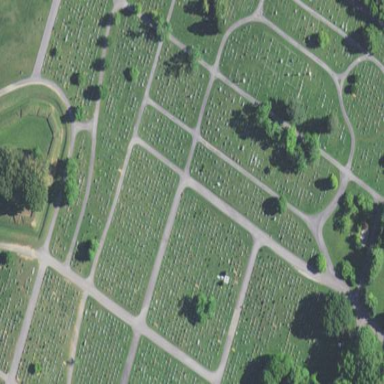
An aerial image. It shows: Cemetery.